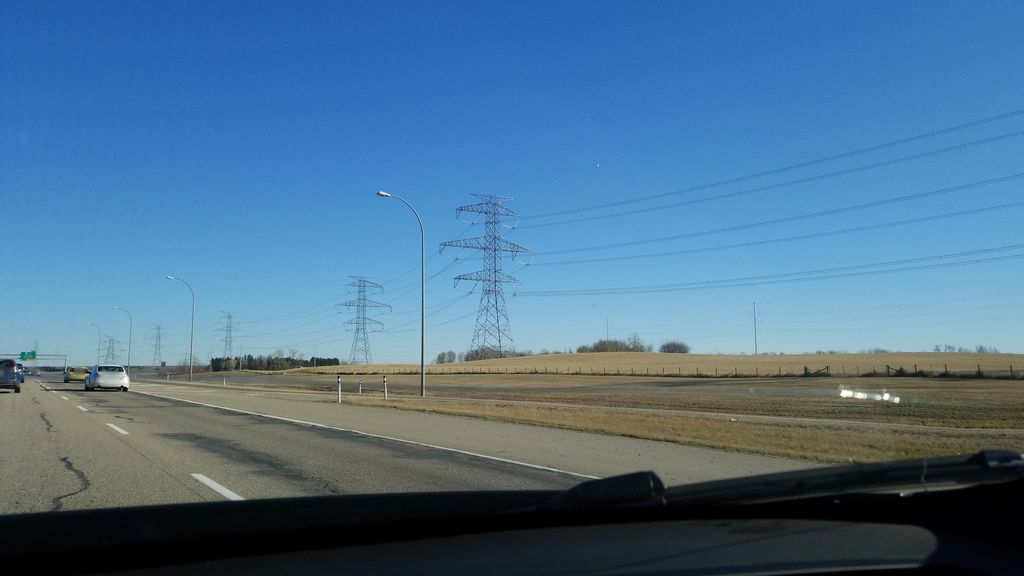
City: edmonton